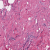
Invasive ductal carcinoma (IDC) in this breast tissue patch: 0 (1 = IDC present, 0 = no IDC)